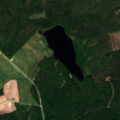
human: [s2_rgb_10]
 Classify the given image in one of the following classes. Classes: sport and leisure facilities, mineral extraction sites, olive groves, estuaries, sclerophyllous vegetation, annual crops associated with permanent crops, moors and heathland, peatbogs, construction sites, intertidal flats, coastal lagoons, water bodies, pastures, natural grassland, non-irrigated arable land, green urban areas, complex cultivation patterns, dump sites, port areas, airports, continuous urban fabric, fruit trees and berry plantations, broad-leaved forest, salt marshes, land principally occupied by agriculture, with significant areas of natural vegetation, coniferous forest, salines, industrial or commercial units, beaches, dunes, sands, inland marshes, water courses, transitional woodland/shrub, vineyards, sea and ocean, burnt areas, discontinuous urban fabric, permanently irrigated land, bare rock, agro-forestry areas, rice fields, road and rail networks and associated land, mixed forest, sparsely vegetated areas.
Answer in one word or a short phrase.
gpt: non-irrigated arable land, coniferous forest, mixed forest